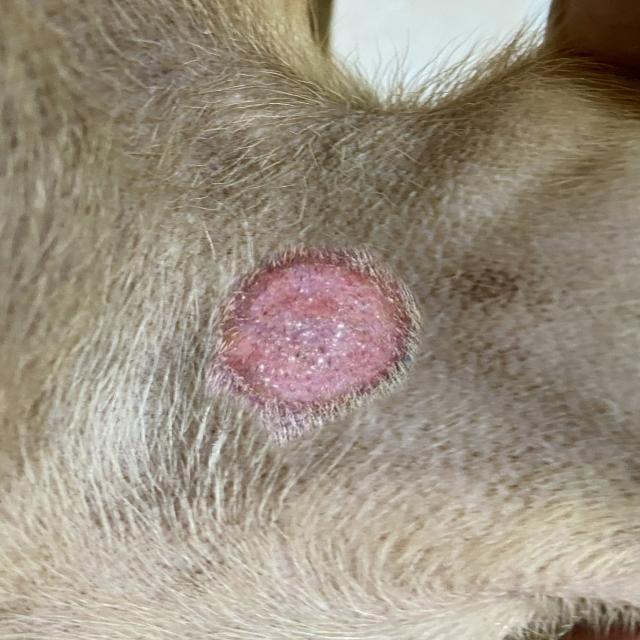
Canine ringworm (Dermatophytosis) — fungal infection caused by Microsporum or Trichophyton. Presents with circular alopecia, scaling, crusting, and broken hairs.